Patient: sex M, age 75
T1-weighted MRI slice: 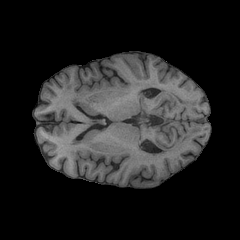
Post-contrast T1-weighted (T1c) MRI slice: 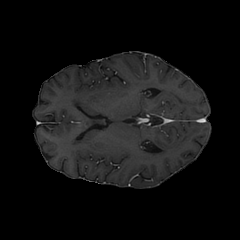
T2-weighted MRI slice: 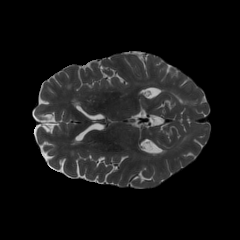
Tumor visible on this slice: no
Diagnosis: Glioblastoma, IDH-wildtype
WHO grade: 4